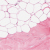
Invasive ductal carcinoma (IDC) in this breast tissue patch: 0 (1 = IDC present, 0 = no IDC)